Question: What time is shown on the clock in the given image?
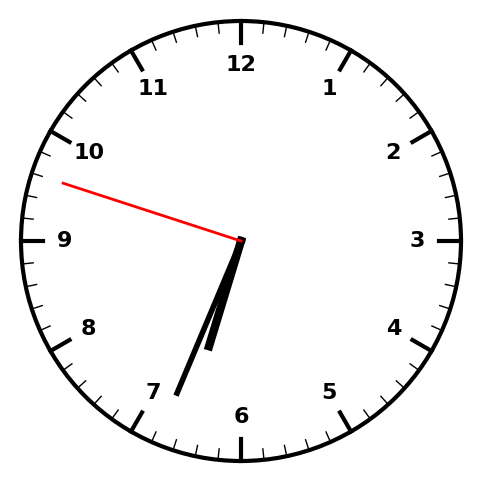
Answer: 06:33:48